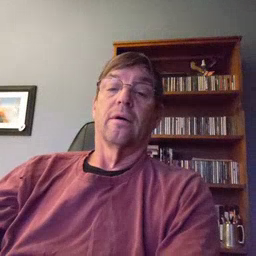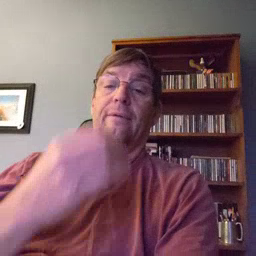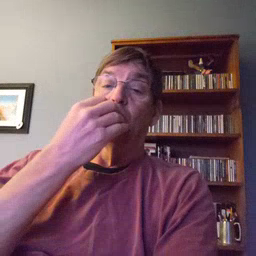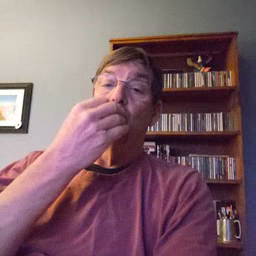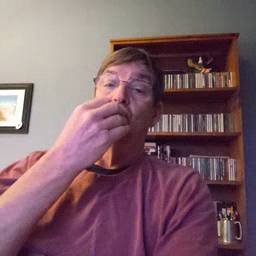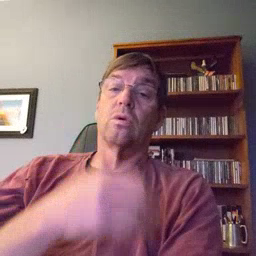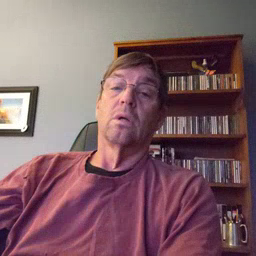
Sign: food